Field crop: maize
Growth stage: 2
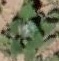
Species: chenopodium